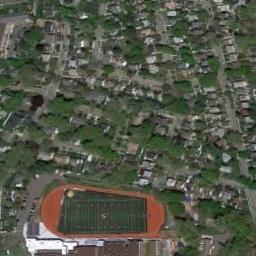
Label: ground_track_field